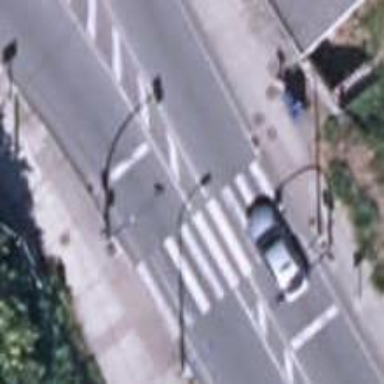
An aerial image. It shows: Marked zebra crossing on the road.